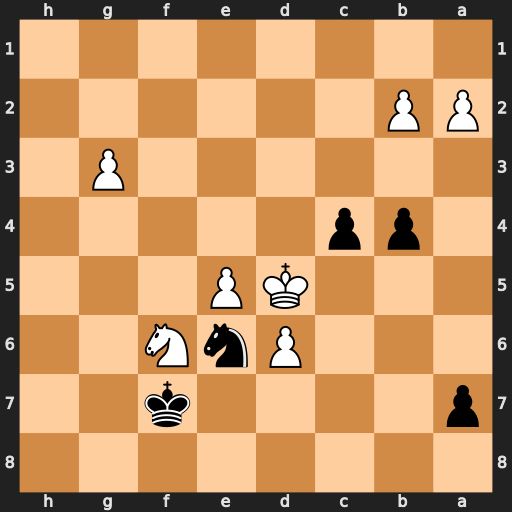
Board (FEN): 8/p4k2/3PnN2/3KP3/1pp5/6P1/PP6/8
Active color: b
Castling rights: -
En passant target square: -
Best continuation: c3 bxc3 bxc3 Ng4 c2